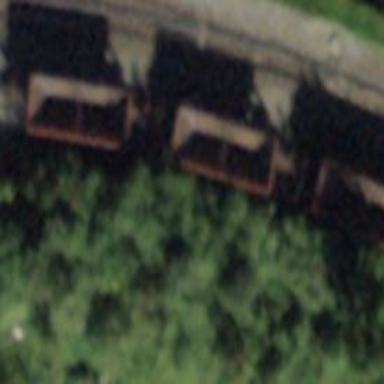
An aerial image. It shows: Narrow-gauge railway yard with one track. The yard is electrified with contact line.